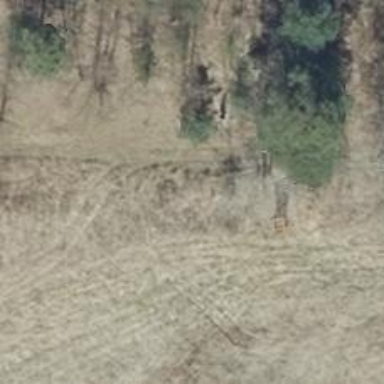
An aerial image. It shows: Hunting stand.